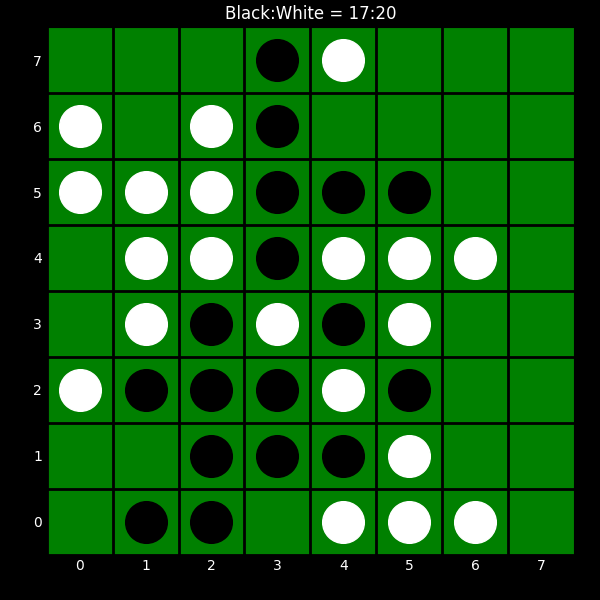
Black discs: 17
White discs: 20